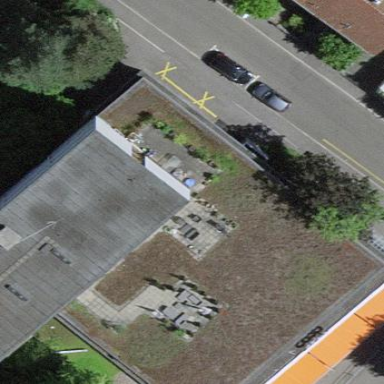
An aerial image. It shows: Retail building.